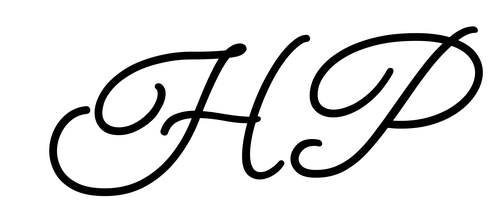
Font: MeowScript-Regular